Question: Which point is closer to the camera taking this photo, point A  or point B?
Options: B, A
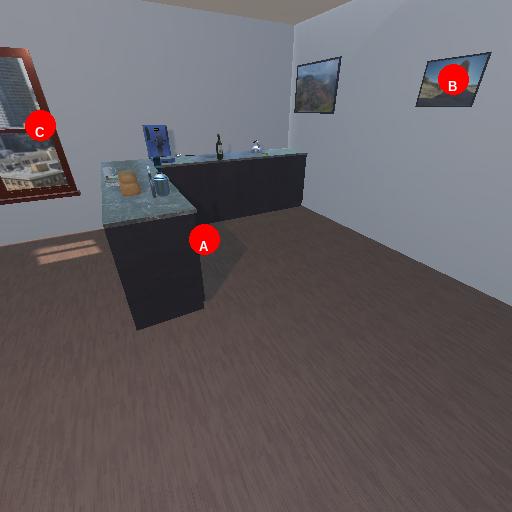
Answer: B